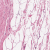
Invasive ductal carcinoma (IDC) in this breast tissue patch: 0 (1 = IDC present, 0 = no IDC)